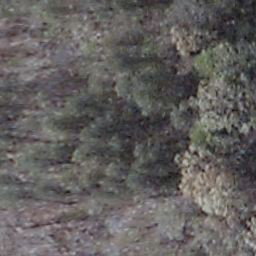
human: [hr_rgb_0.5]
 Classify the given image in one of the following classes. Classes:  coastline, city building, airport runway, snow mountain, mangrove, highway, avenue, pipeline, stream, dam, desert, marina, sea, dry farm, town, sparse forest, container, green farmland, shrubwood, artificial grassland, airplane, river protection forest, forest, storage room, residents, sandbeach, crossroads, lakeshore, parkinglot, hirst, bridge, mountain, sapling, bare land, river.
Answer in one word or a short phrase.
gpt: shrubwood